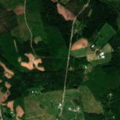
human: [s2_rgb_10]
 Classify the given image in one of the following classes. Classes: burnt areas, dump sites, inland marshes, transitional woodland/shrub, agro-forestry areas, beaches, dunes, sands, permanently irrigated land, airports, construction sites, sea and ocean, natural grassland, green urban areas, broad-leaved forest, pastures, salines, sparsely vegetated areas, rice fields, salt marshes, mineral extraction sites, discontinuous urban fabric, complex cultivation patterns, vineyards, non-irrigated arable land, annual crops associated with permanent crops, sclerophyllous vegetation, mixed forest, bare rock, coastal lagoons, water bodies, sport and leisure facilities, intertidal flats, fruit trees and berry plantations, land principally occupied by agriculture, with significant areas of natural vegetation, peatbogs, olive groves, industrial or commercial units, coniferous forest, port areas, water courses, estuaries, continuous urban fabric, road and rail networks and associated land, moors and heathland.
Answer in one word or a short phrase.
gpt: broad-leaved forest, coniferous forest, mixed forest, transitional woodland/shrub